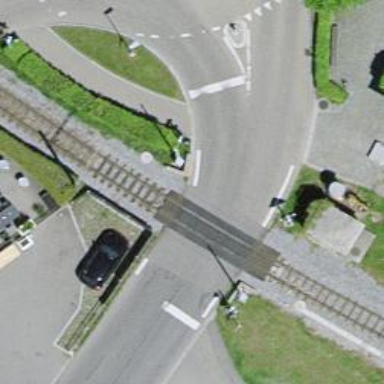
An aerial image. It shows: Level crossing along the railway.